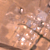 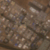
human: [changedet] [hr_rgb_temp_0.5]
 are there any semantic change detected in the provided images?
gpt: The desert is further urbanized.